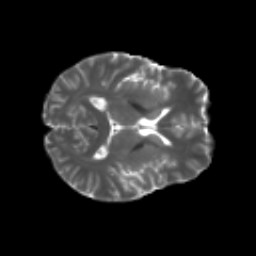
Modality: T2w
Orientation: axial
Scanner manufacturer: siemens
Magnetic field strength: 3 T
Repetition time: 4.16 s
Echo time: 0.0806 s